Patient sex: F
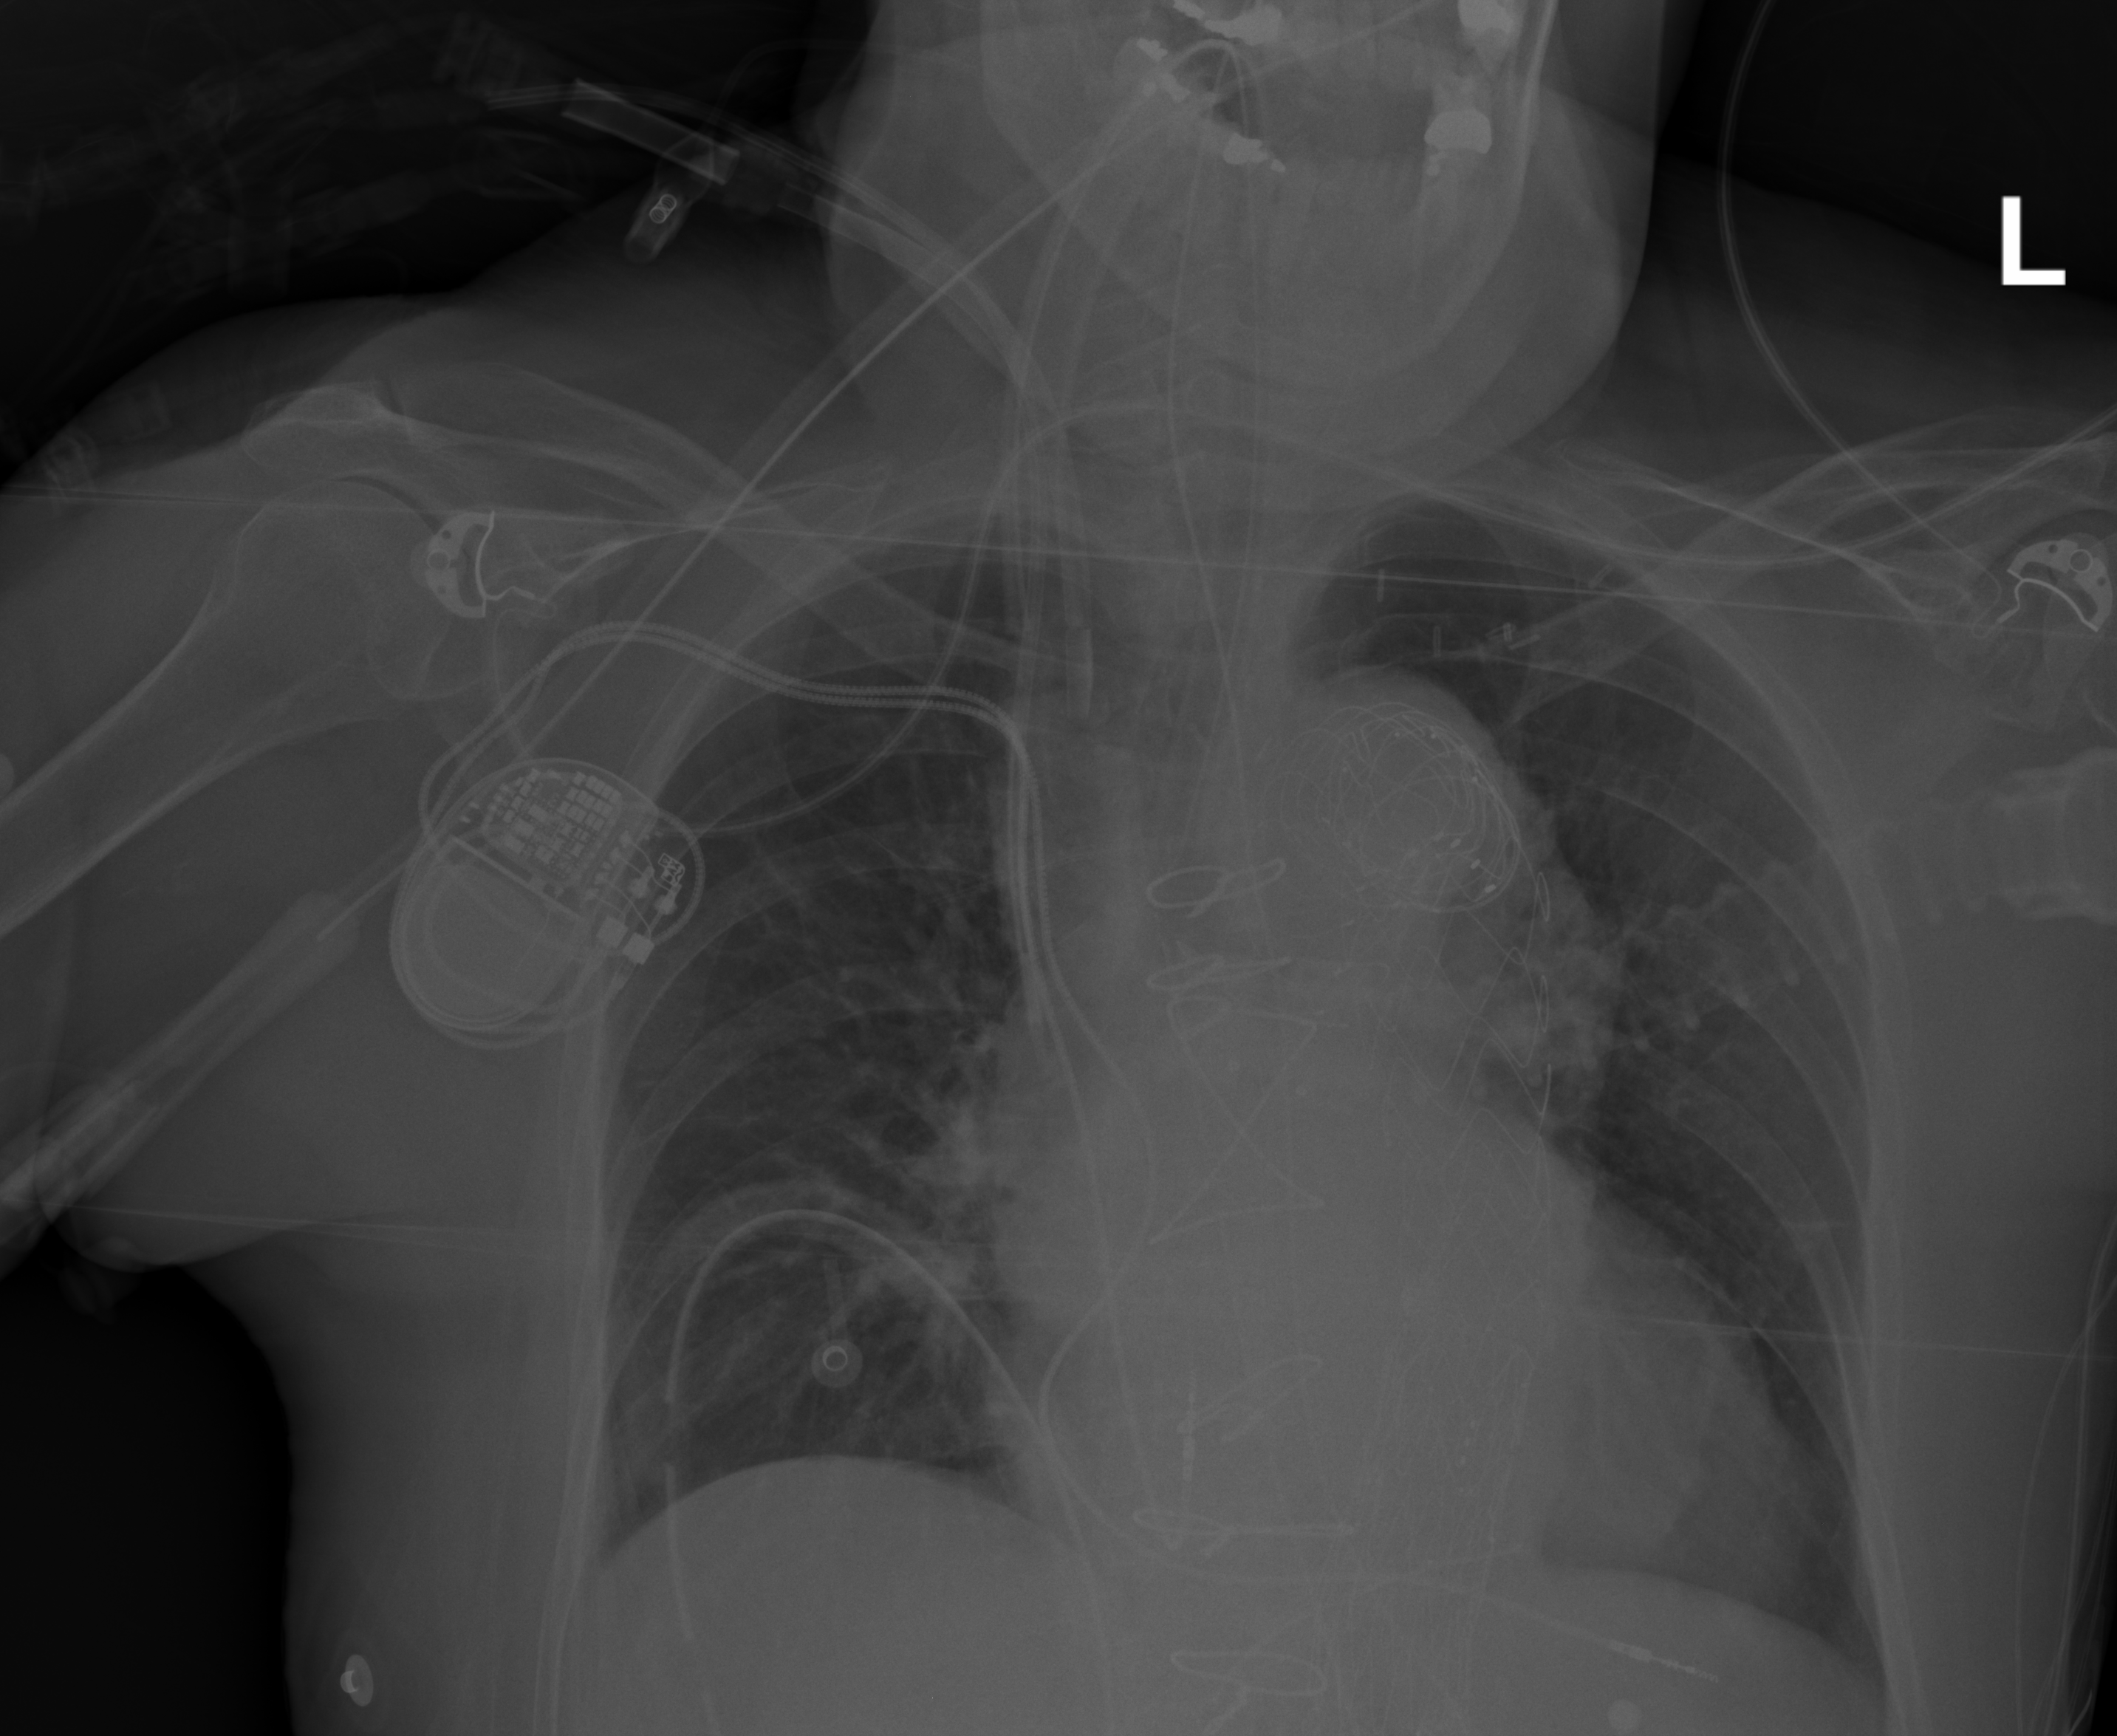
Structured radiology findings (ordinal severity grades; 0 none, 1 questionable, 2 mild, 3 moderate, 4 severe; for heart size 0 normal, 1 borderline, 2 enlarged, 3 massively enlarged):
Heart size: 0
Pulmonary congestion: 0
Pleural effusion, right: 0
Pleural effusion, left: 0
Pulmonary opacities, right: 0
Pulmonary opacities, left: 0
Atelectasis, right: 2
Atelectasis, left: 0